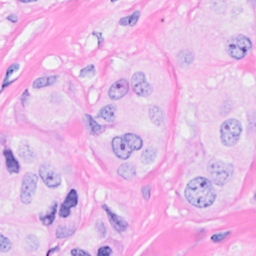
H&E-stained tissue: Breast